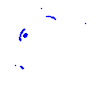
Particle: electron